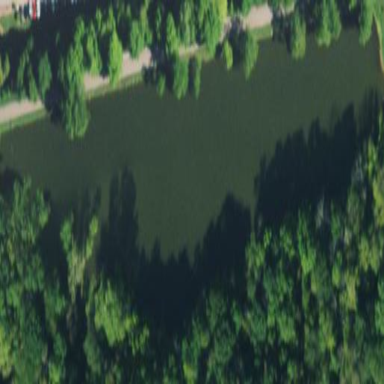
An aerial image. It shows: Beautiful lake surrounded by nature.